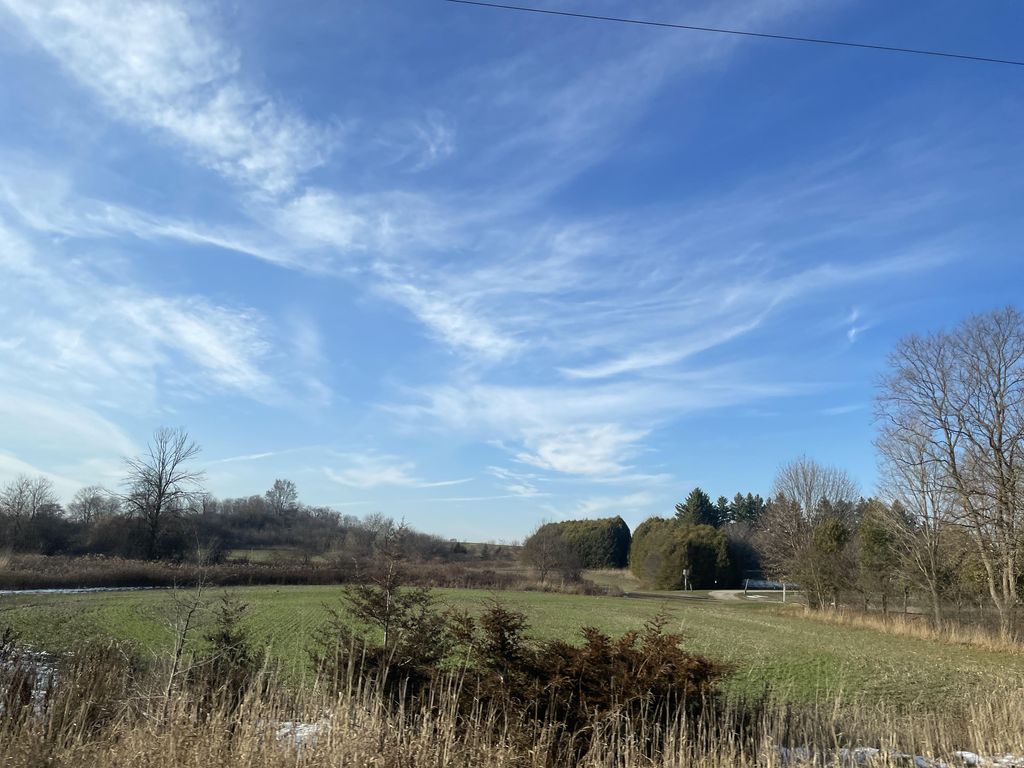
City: kitchener-waterloo